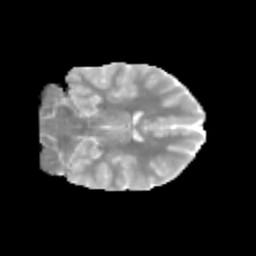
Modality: MD
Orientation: coronal
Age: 12
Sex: female
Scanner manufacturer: siemens
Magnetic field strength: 3 T
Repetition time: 3.8 s
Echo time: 0.07 s